Field crop: maize
Growth stage: 2
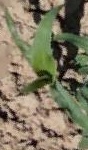
Species: maize